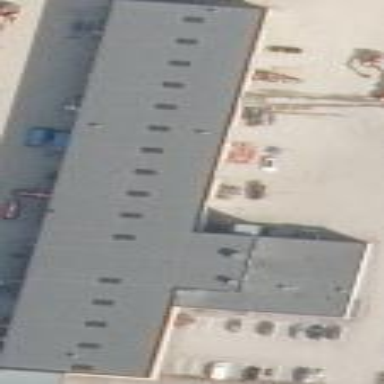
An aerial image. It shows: Industrial building with flat roof.